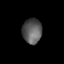
Tissue: skin
Cell type: Epithelial cells
Senescence score: 0.2714
Nuclear area (px): 480
Mean DAPI intensity: 88.992